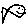
Label: fish